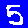
Digit: 5